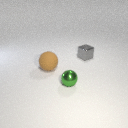
small gray metal cube to the right of large brown rubber sphere